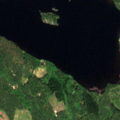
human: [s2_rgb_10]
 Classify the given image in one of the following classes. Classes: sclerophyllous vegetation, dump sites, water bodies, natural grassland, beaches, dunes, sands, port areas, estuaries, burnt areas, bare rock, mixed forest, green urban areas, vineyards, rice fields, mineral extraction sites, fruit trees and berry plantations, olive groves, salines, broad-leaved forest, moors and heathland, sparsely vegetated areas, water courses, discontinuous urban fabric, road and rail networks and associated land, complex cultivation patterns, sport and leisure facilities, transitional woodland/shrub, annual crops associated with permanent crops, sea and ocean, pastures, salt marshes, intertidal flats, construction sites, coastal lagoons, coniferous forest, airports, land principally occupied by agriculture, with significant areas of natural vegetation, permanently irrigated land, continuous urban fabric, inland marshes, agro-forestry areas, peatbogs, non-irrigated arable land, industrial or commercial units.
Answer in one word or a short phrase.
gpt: coniferous forest, mixed forest, water bodies